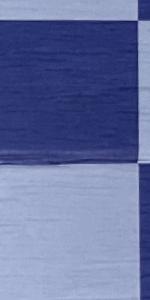
Label: Empty